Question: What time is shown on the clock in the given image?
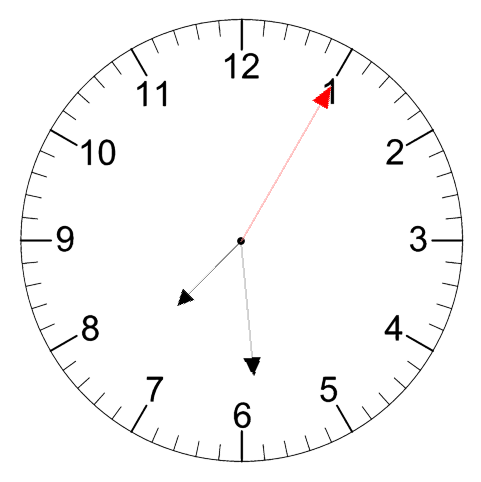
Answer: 07:29:05